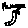
Label: hexagon